Question: I'm trying to read the HTML data regarding Greyhound bus timings. <URL> I'm mainly concerned with getting the schedule and status data off the table, but when I execute the following code:
'''
library(XML)
url<-"http://bustracker.greyhound.com/routes/4511/I/Chicago_Amtrak_IL-Cincinnati_OH/4511/10-26-2016"
greyhound<-readHTMLTable(url)
greyhound<-greyhound[[2]]
'''
This just produces the following table:

I'm not sure why it's grabbing data that's not even on the page, as opposed to the
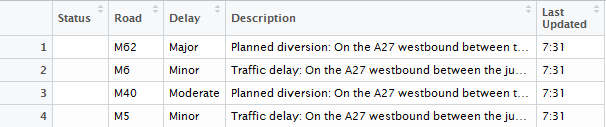
Answer: you can not retrieve the data using 'readHTMLTable' because the traject result are sent as javascript script. So you should select that script and parse it to extract the right information.
Her a solution , that do this :
1. Extract the javascript script that contain the json data
2. extract the json data from the script using regular expression
3. parse the json data to an R list
4. Reshape the resulted list into a table ( data.table here)
The code looks maybe short but it is really compact ( it takes me an hour to do produce it)!
'''
library(XML)
library(httr)
library(jsonlite)
library(data.table)
dc <- htmlParse(GET(url))
script <- xpathSApply(dc,"//script/text()",xmlValue)[[5]]
res <- strsplit(script,"stopArray.push({",fixed=TRUE)[[1]][-1]
dcast(point~name,data=rbindlist(Map(function(x,y){
x <- paste('{',sub(');|);.*docum.*',"",x))
dx <- unlist(fromJSON(x))
data.frame(point=y,name=names(dx),value=dx)
},res,seq_along(res))
,fill=TRUE)[name!="polyline"])
'''
the table result :
'''
point category direction id lat linkName lon
1: 1 2 empty 562310 41.878589630127 Chicago_Amtrak_IL -87.6398544311523
2: 2 2 empty 560252 41.8748474121094 Chicago_IL -87.6435165405273
3: 3 1 empty 561627 41.7223281860352 Chicago_95th_&_Dan_Ryan_IL -87.6247329711914
4: 4 2 empty 260337 41.6039199829102 Gary_IN -87.3386917114258
5: 5 1 empty 260447 40.4209785461426 Lafayette_e_IN -86.8942031860352
6: 6 2 empty 260392 39.7617835998535 Indianapolis_IN -86.<PHONE>
7: 7 2 empty 250305 39.1079406738281 Cincinnati_OH -84.5041427612305
name shortName ticketName
1: Chicago Amtrak: 225 S Canal St, IL 60606 Chicago Amtrak, IL CHD
2: Chicago: 630 W Harrison St, IL 60607 Chicago, IL CHD
3: Chicago 95th & Dan Ryan: 14 W 95th St, IL 60628 Chicago 95th & Dan Ryan, IL CHD
4: Gary: 100 W 4th Ave, IN 46402 Gary, IN GRY
5: Lafayette (e): 401 N 3rd St, IN 47901 Lafayette (e), IN XIN
6: Indianapolis: 350 S Illinois St, IN 46225 Indianapolis, IN IND
7: Cincinnati: 1005 Gilbert Ave, OH 45202 Cincinnati, OH CIN
'''